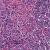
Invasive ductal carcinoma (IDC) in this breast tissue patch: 1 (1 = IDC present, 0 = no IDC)